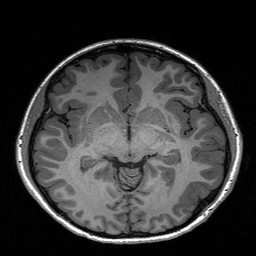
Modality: T1w
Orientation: coronal
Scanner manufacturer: siemens
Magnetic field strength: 3 T